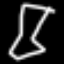
Label: hourglass